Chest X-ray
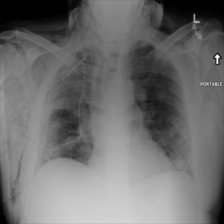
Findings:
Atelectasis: negative
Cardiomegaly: negative
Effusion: negative
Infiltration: negative
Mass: negative
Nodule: negative
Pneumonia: negative
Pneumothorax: negative
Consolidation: negative
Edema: negative
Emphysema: positive
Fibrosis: negative
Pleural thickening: negative
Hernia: negative